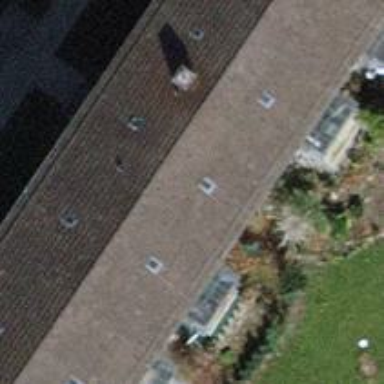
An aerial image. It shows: Apartment building with tile roof.